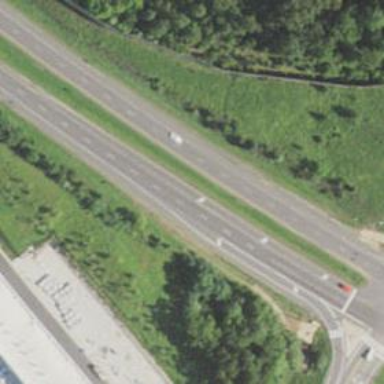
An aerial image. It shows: Expressway with asphalt surface categorized as trunk highway.